Field crop: maize
Growth stage: 1
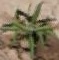
Species: atriplex